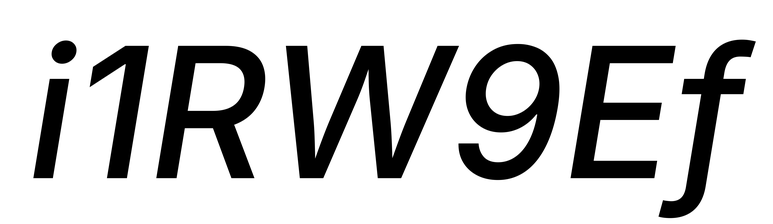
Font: Inter-Italic_Medium_Italic